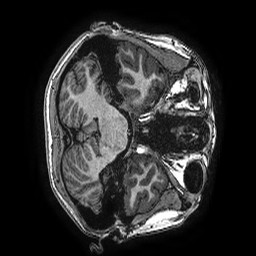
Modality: T1w
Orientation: axial
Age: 14
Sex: female
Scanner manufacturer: ge
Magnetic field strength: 3 T
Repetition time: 0.00766 s
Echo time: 0.003476 s